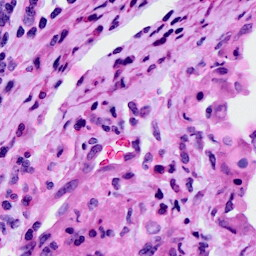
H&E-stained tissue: Cervix